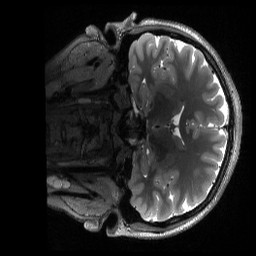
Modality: T2w
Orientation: coronal
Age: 23
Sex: female
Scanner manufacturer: siemens
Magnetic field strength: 3 T
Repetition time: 3.2 s
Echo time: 0.563 s